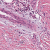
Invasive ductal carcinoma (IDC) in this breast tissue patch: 0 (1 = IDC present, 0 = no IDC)